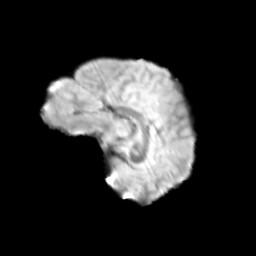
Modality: T2w
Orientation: sagittal
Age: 11
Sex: male
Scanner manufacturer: siemens
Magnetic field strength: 3 T
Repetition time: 3.8 s
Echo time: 0.07 s